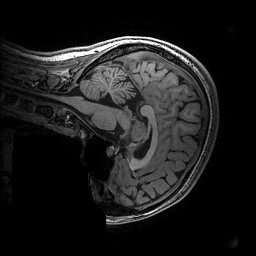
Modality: T1w
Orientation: sagittal
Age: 15
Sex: female
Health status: ill
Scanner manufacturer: ge
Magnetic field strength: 3 T
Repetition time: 0.007664 s
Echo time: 0.00342 s